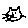
Label: cat